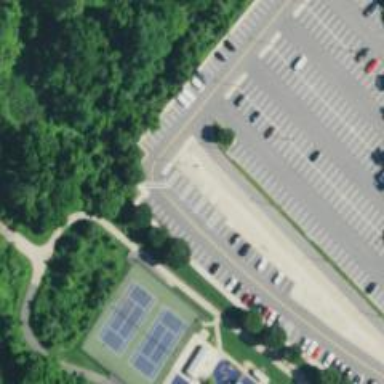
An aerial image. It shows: Parking space is available.